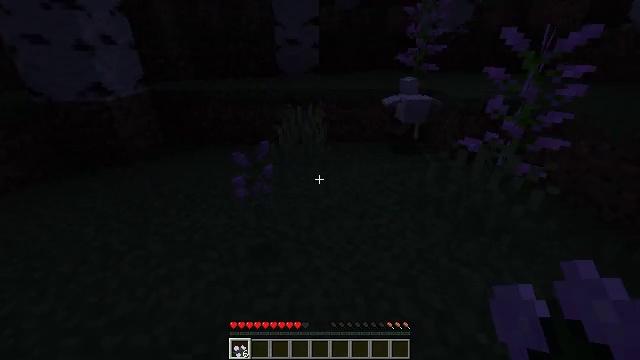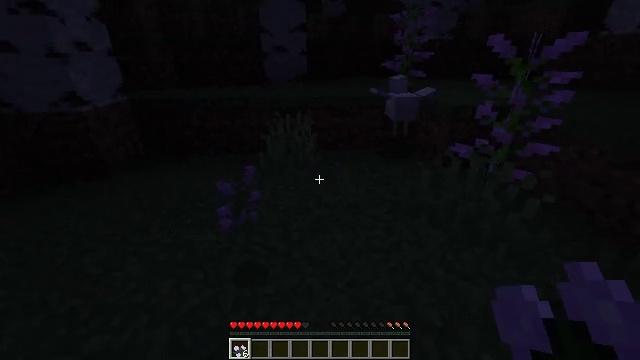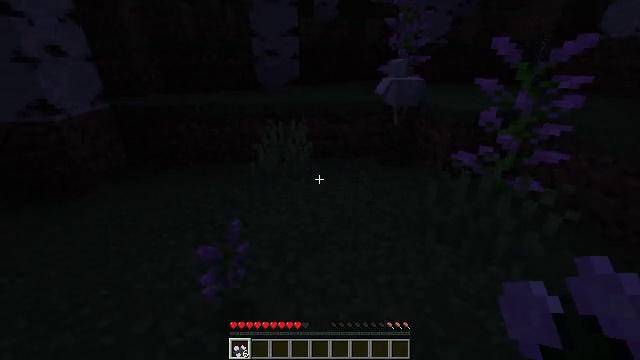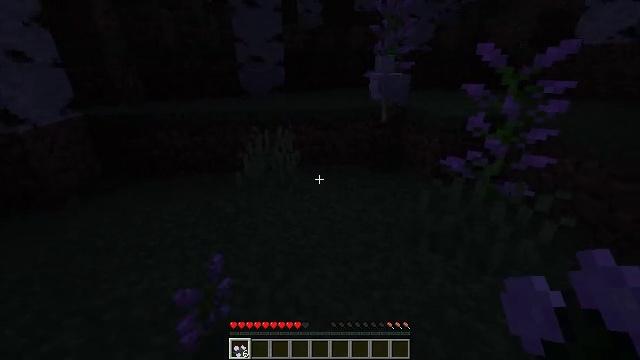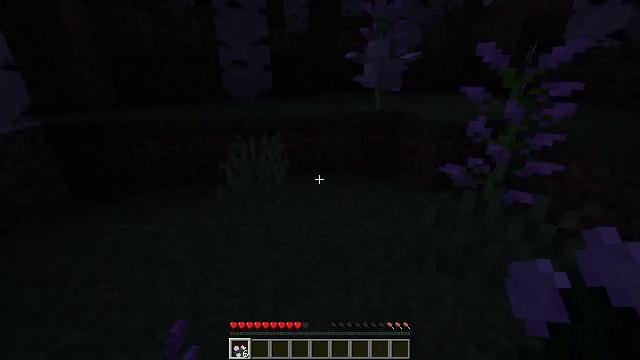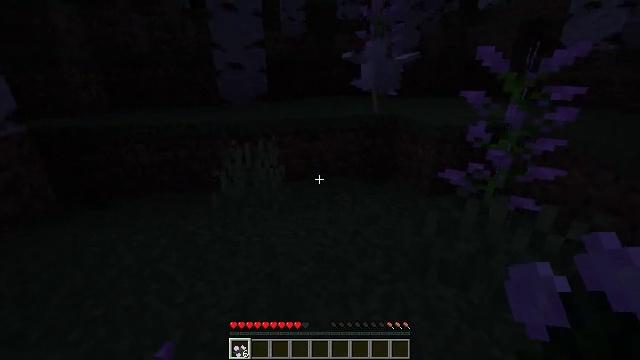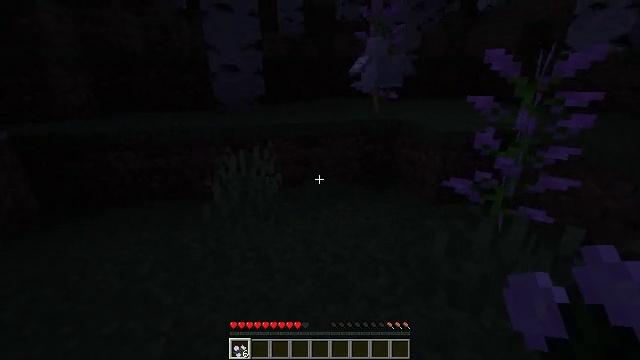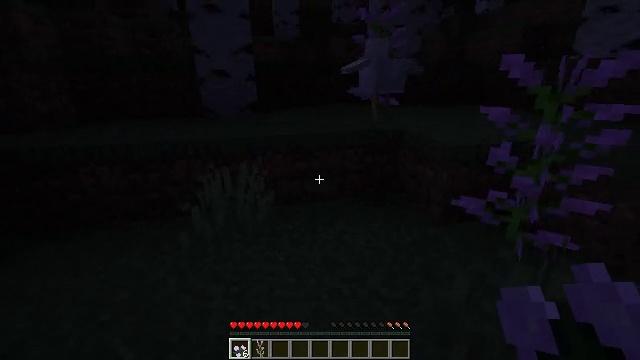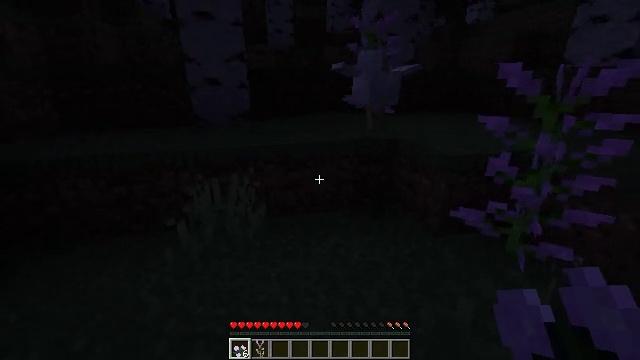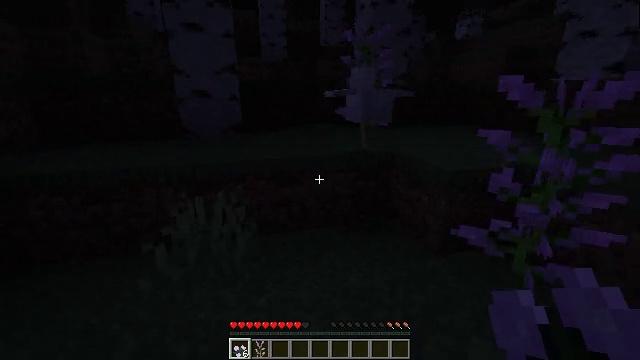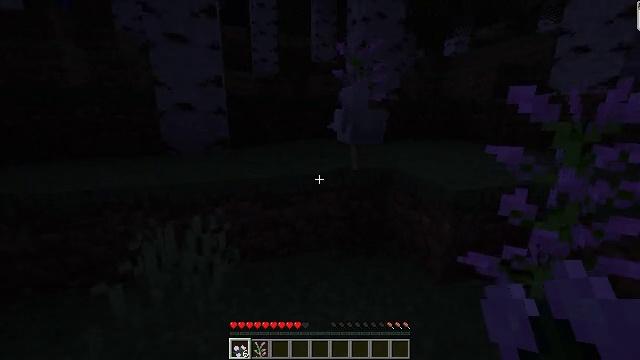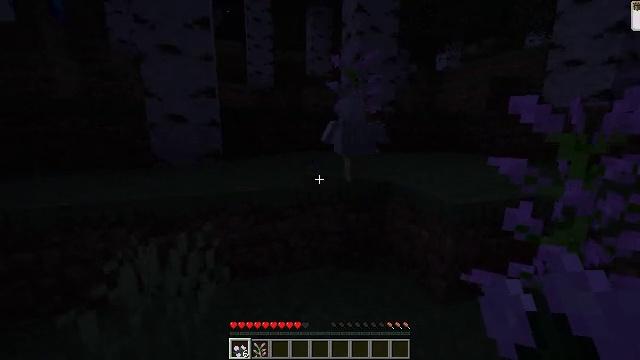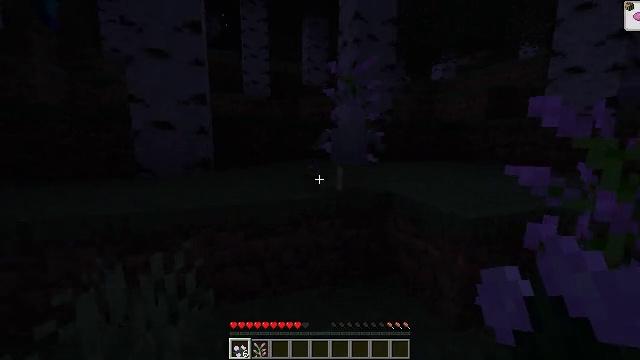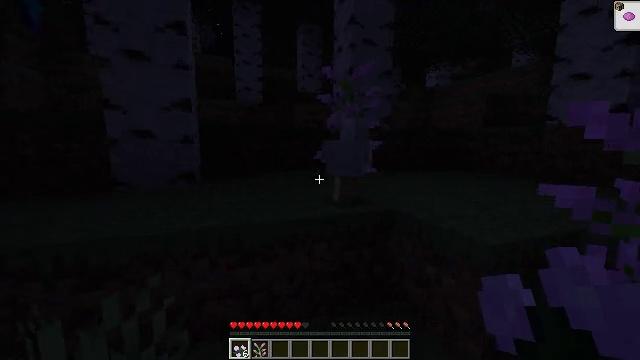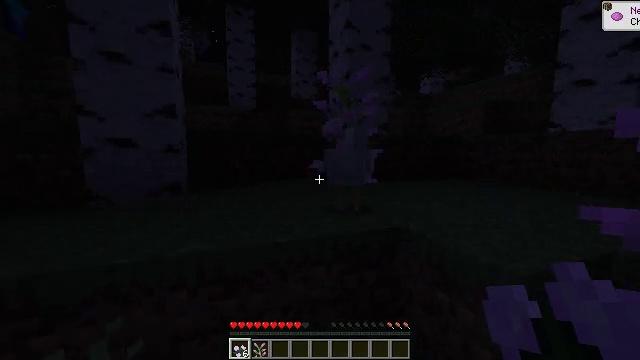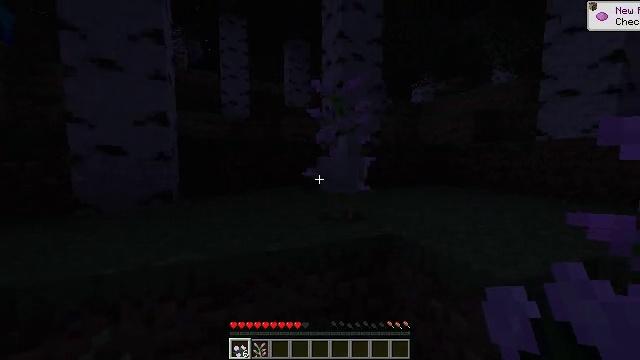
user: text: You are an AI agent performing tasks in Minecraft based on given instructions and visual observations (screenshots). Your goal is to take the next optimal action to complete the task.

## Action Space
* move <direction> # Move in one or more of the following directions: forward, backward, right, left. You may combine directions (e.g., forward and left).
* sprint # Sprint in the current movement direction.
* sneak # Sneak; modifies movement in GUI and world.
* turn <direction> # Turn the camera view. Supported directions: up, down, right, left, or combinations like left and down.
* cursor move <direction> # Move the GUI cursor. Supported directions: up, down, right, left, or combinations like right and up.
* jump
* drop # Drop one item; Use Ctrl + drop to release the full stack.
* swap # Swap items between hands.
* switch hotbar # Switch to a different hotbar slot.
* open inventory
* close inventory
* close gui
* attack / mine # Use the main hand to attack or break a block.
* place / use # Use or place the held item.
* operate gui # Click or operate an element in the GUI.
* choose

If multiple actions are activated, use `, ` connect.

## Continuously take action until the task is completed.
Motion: motion action
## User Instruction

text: Mine the lilac flower.
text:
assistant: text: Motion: move forward, turn right and up
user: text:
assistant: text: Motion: move forward, turn right
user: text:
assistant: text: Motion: move forward, turn right and up
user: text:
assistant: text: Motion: move forward, turn right and up
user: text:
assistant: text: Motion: move forward
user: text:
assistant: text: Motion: move forward
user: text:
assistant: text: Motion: move forward
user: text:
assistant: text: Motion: move forward, turn right and up
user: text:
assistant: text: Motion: move forward, turn right and up
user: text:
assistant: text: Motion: move forward, turn right and up
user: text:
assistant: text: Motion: move forward, turn right and up
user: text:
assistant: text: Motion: move forward, turn up
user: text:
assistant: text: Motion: move forward, turn right and up
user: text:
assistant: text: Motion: move forward, turn right and up
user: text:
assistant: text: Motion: move forward, turn right and up
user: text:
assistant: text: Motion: move forward, attack / mine
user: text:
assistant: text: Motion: move forward, attack / mine
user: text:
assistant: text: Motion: move forward, attack / mine
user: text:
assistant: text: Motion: move forward
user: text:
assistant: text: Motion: move forward, turn right, attack / mine
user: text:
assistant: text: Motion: attack / mine